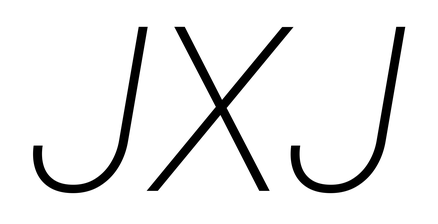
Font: Roboto-Italic_ExtraLight_Italic